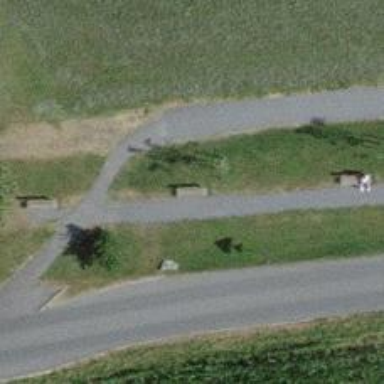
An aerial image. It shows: Bench.